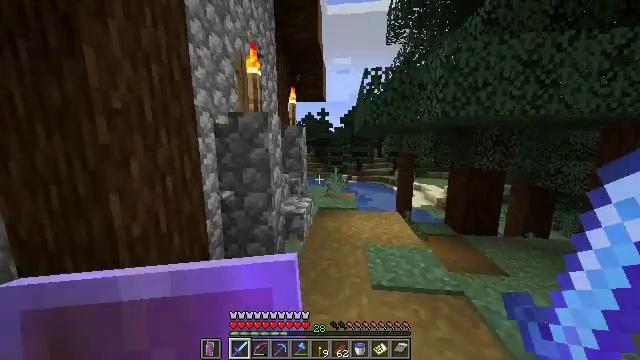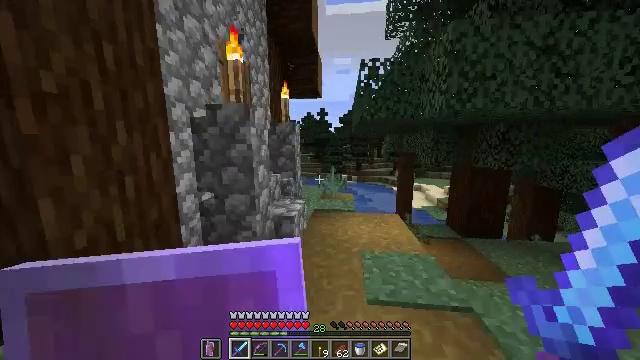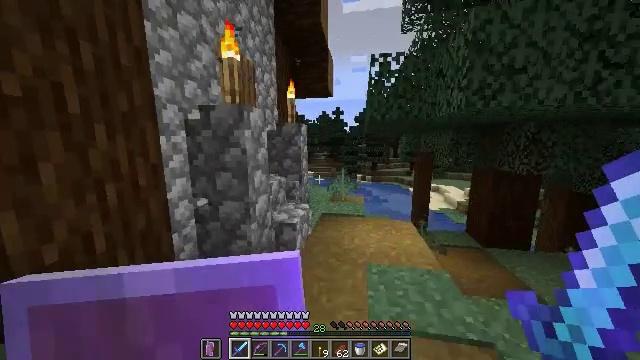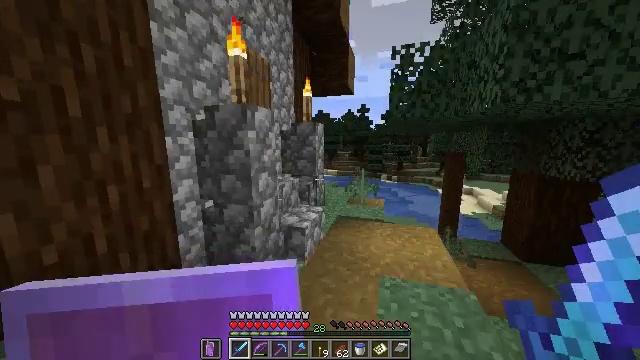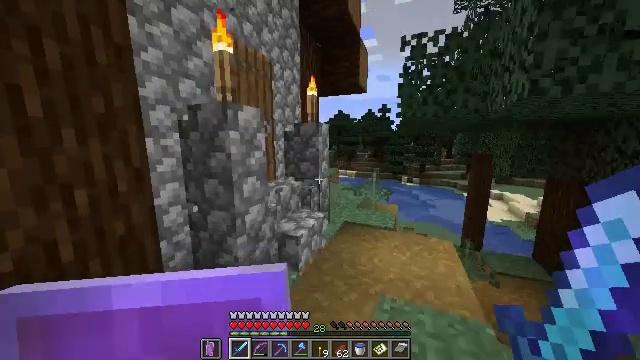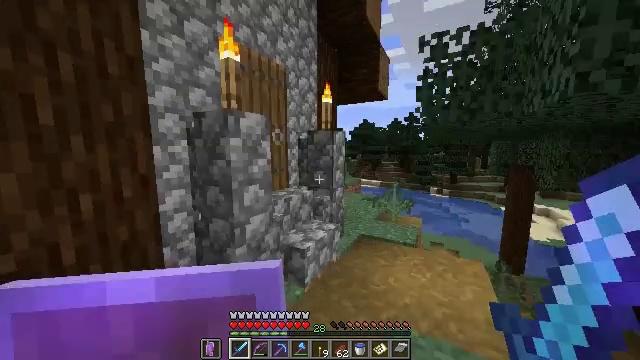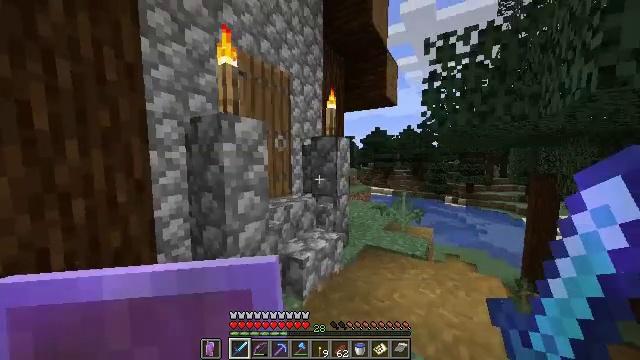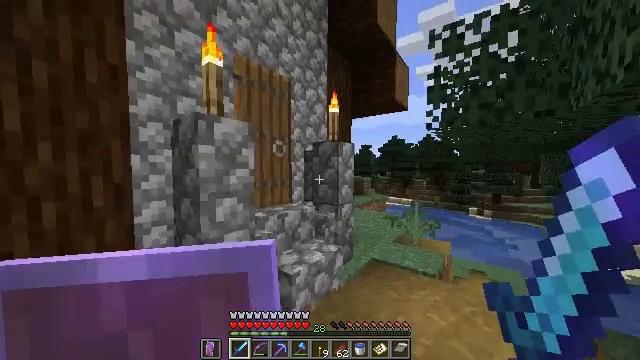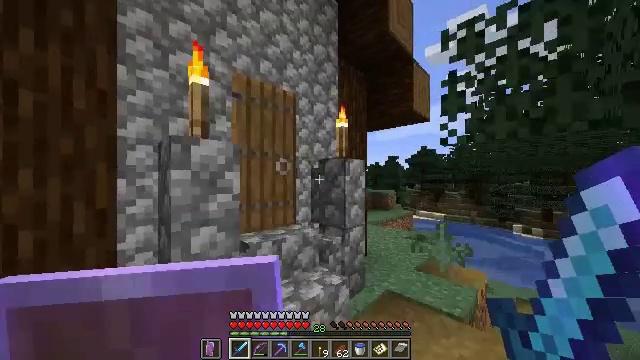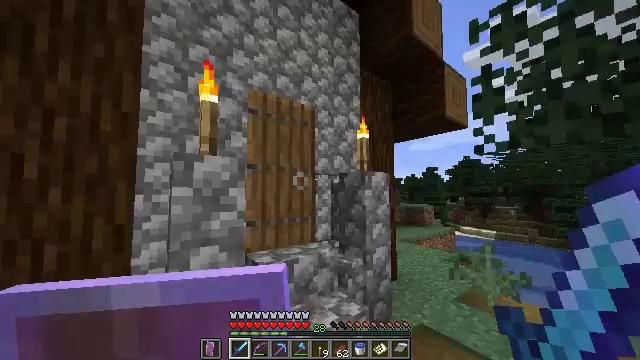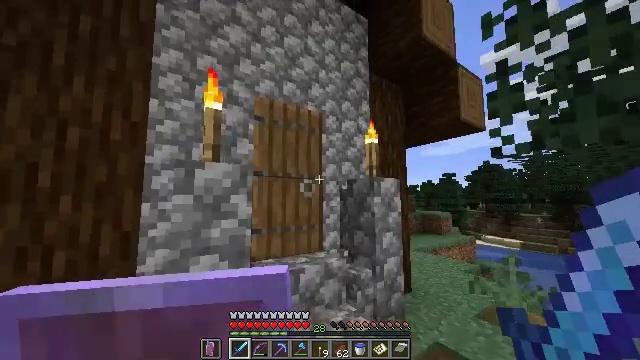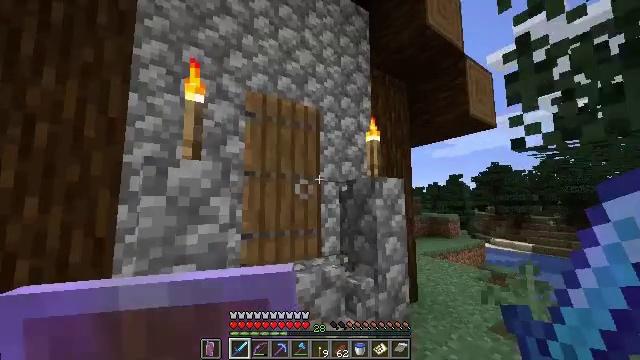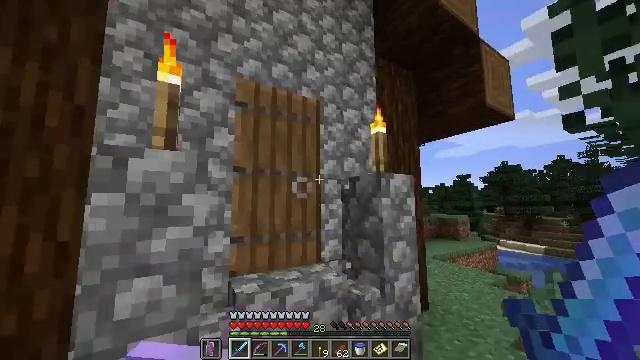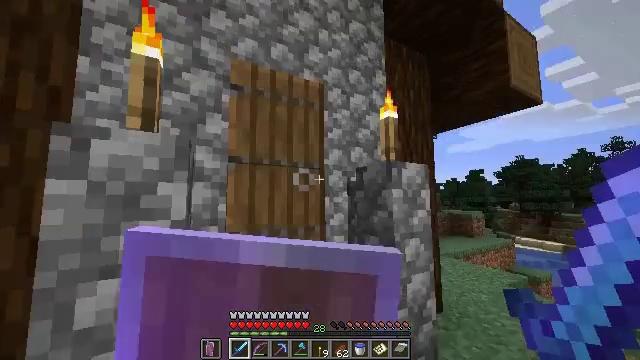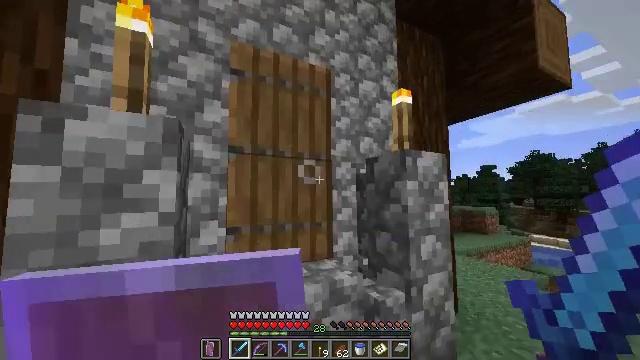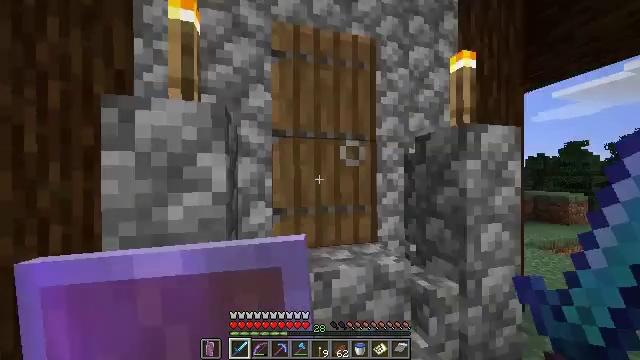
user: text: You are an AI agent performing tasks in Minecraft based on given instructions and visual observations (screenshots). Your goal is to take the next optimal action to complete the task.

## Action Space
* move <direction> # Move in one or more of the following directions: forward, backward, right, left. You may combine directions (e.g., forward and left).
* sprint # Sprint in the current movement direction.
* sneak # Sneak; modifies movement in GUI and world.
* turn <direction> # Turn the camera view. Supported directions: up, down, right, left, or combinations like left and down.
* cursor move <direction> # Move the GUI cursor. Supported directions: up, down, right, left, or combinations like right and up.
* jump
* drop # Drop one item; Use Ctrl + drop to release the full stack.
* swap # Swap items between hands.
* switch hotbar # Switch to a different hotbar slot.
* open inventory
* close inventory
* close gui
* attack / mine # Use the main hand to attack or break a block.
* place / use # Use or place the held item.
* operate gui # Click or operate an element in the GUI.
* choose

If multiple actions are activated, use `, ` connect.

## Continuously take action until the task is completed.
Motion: motion action
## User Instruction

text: Mine block crafting table.
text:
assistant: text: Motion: move forward and move right
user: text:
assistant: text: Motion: move forward and move right, turn left
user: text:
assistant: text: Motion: move forward and move right, turn left
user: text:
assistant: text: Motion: move forward and move right, turn left
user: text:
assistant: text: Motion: move forward and move right, turn left and up
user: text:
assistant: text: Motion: move forward and move right, turn left and up
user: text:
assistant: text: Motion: move forward and move right, turn left and up
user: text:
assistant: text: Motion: move forward and move right, turn left and up
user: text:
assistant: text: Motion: move forward and move right, turn left and up
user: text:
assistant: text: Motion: move forward, turn left and up
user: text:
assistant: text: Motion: move forward, turn left
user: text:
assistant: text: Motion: move forward, turn left, use / place
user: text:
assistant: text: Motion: move forward, turn left and down, use / place
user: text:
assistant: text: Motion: move forward, turn left and down
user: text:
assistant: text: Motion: move forward, turn left and down
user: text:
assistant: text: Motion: move forward
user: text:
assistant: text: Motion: move forward, turn left and down, use / place
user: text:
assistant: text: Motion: move forward, turn left and down
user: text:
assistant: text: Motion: move forward, turn right and down
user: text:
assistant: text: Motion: move forward and move right
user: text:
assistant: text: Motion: move forward and move right, turn left and down
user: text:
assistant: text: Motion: move forward, turn left and down
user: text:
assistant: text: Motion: move forward and move right
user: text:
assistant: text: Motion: move forward and move right
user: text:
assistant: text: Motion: move forward and move right
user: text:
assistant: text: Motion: move forward
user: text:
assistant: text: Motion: move forward and move left
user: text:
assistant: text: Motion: move forward and move left, turn right and down
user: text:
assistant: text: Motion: move forward and move left, turn right and down
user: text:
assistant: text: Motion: move forward and move left, turn right and down